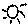
Label: sun